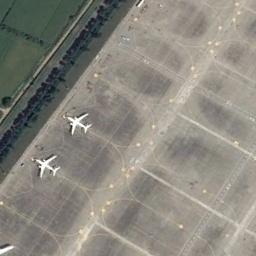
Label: airplane